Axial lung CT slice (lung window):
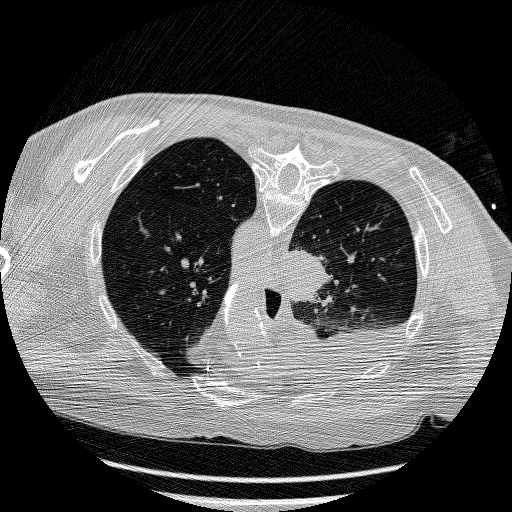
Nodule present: no